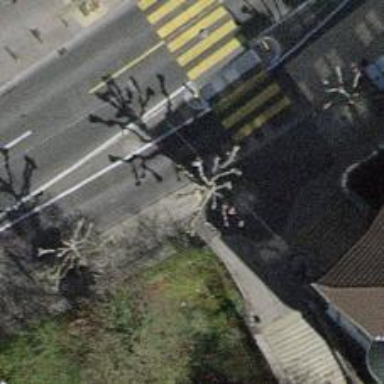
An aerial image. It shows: Avenue lined with trees.